Interaction volume radius: 5 \u00c5
Interaction volume height: 15 \u00c5
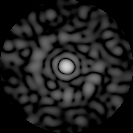
Disorder parameter: 0.882